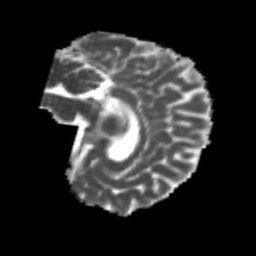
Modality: MD
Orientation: sagittal
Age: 20
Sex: female
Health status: healthy
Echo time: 0.074 s